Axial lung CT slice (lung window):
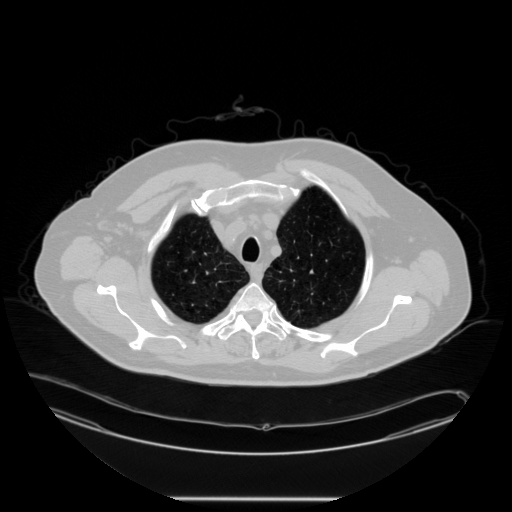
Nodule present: no